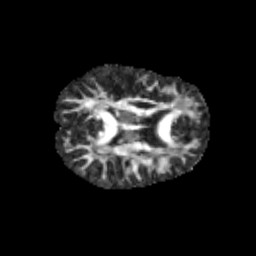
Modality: FA
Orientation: axial
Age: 9
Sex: female
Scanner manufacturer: siemens
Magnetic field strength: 3 T
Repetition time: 3.8 s
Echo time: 0.07 s